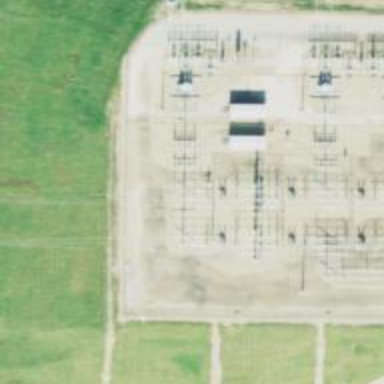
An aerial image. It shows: Switch for power supply.